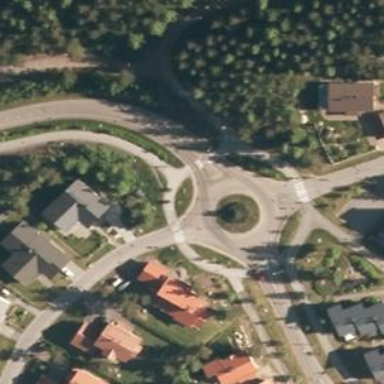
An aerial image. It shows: Tertiary road that leads to roundabout.